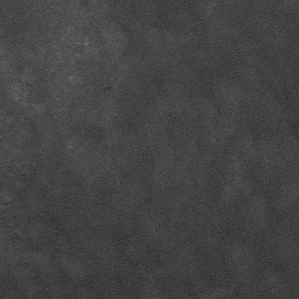
Label: frost